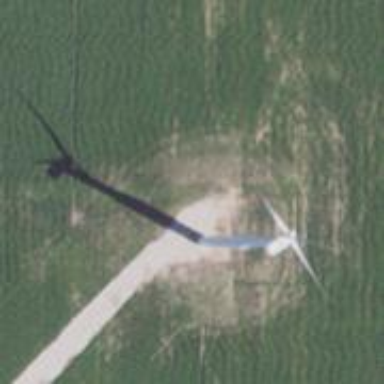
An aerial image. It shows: Wind generator powered by wind turbine.